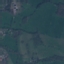
Land use / land cover: Pasture